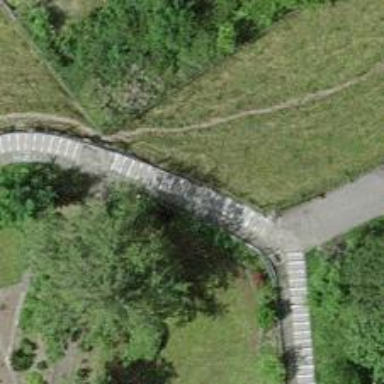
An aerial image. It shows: Concrete steps with sett surface.